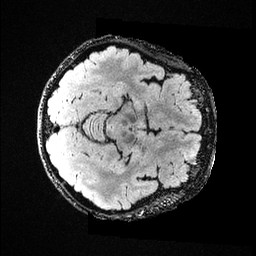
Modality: FLAIR
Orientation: axial
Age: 46
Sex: female
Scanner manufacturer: ge
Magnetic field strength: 3 T
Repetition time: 4.802 s
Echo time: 0.1169 s